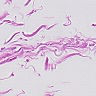
Metastatic tissue present: no